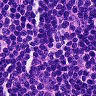
Metastatic tissue present: no